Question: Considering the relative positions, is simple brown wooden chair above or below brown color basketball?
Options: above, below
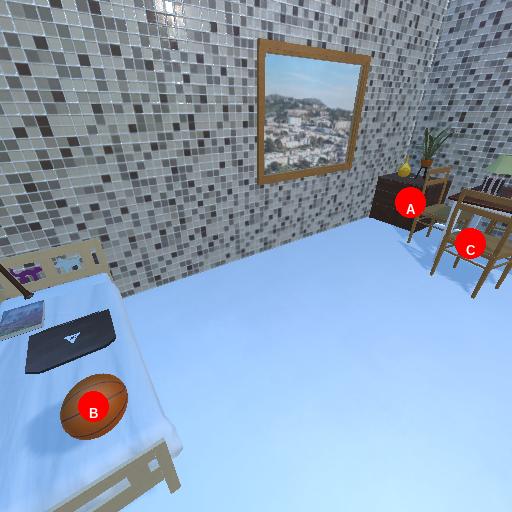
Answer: above